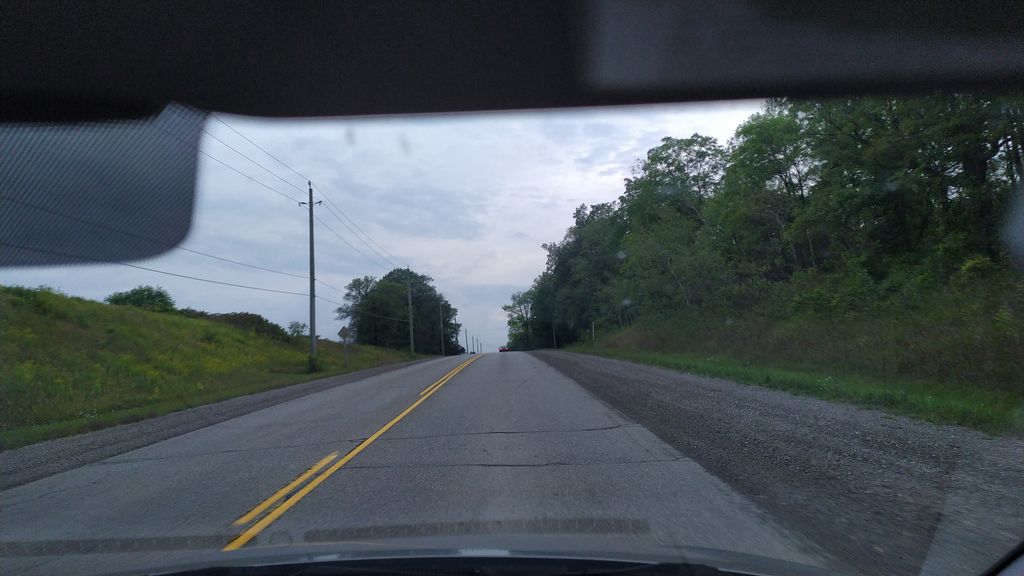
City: kitchener-waterloo